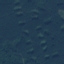
Label: Forest